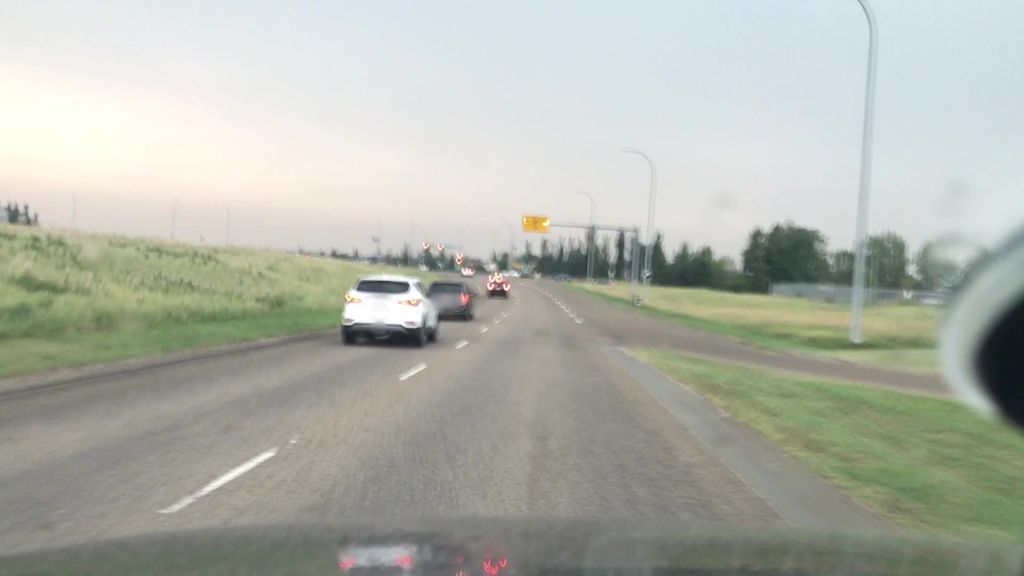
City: edmonton